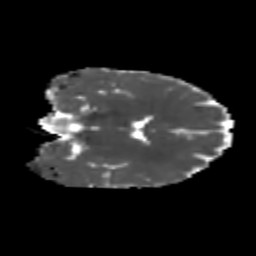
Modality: MD
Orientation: coronal
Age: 31
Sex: female
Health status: healthy